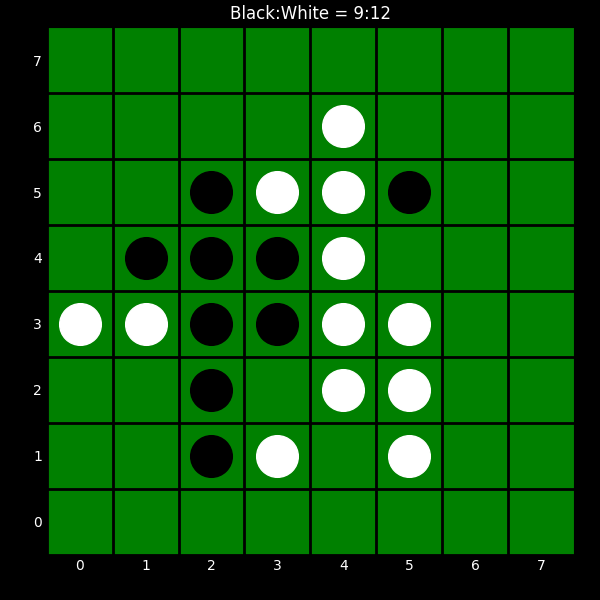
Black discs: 9
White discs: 12